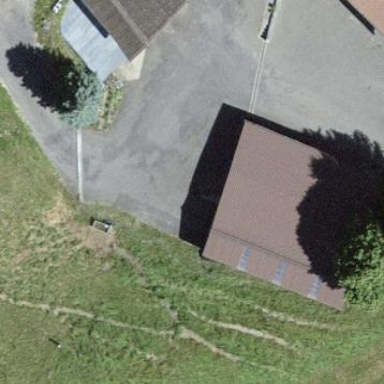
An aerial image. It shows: Garage building.